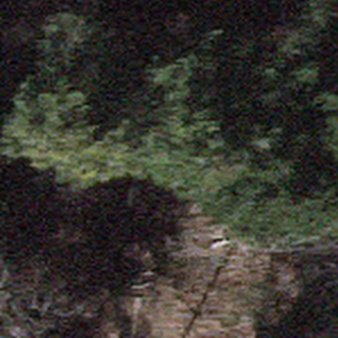
Label: other